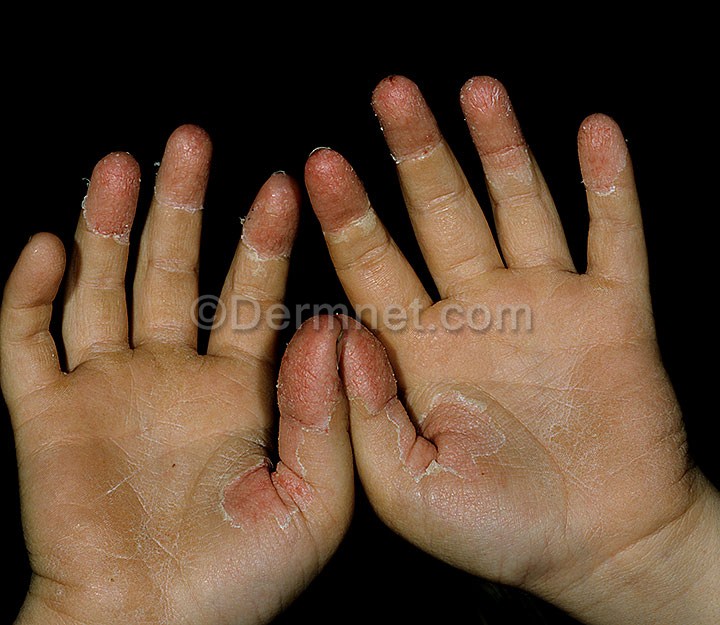
Disease: Exanthems and Drug Eruptions